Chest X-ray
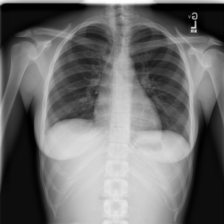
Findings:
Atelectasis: negative
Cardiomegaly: negative
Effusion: negative
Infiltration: negative
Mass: negative
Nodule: negative
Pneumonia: negative
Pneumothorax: negative
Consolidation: positive
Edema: negative
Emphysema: negative
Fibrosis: negative
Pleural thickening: negative
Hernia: negative